Question: I'm trying to create a single page application using ASP.net MVC and angular.js. I am following the instruction <URL>. My model class is as follows
'''
public class Person
{
public int Id { get; set; }
public string Name { get; set; }
public string Address { get; set; }
}
'''
and my app.js class is as follows
'''
//Step-01 : Define Module
var PersonModule = angular.module('PersonModule', ['ngRoute', 'ngResource']);
//Step:04 : Define Module Configuration
PersonModule.config(['$routeProvider', function ($routeProvider) {
$routeProvider.when('/', {
controller: DetailsController,
templateUrl: 'list.html'
})
.when('/new', {
controller: CreateController,
templateUrl: 'new.html'
})
.otherwise({ retdirectTo: '/' });
}]);
//Step : 02 Define Factory for Hold resource and request server
PersonModule.factory('PersonResource', function ($resource) {
return $resource('/api/Person/:id', { id: '@id' }, { update: { method: 'PUT', isArrary: true } });
});
//Step : 03 Define Controller i.e. business logic
var CreateController = function ($scope, $location, PersonResource) {
//Create a variable in the controller for save button catpion
$scope.Action = 'Create';
//Define method for Create
$scope.Create = function () {
//Call the Save method of $resource and passed paremeter to it $scope.Person here Person is a model
PersonResource.save({ post: $scope.Person }, function () {
//If call is success then call path method of $location directive for redirect
$location.path('#/');
});
}
}
var DetailsController = function ($scope, PersonResource) {
//Call the query method of $resource directive
$scope.Persons = PersonResource.query();
}
'''
and my html file code is as follows
'''
<h2>{{Action}} Person</h2>
<form>
<div>
<label for="Person.Name">Person:</label>
<input ng-model="Person.Name" name="Name" />
</div>
<div>
<label for="Person.Address">Address:</label>
<input ng-model="Person.Address" name="Address" />
</div>
<div>
<a href="#/">Cancel</a>
<button ng-click="Create()">{{Action}}</button>
</div>
</form>
'''
Below given my Server Side Controller Put method:
Here is my Server Controller Action Method that put data:
'''
public HttpResponseMessage Post(Person person)
{
context.Persons.Add(person);
context.SaveChanges();
HttpResponseMessage response = Request.CreateResponse(HttpStatusCode.Created, person);
response.Headers.Location = new Uri(Url.Link("DefaultApi", new { id = person.Id }));
return response;
}
'''
when i press save button it get null value for Name and Address and though Id is an identity field it get value for Id and finally save to database with null value at Name and address.
when I check developer resource from Network tab of Chrome it shows me following information:

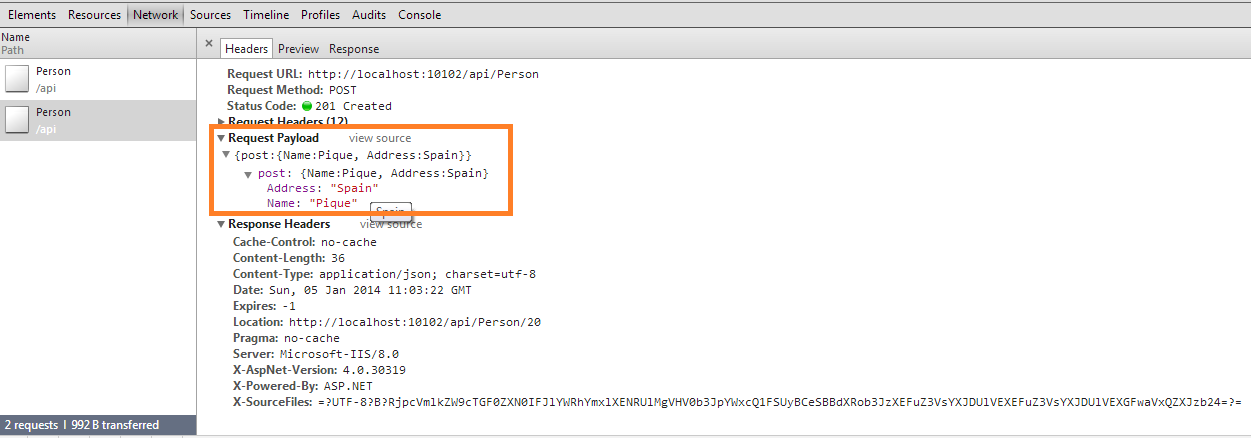
Answer: The structure of the json send from client should map to structure of the .net class for binding to work correctly.
Try to send the post\put as
'PersonResource.save($scope.Person, function (){'
Also your Person json object should have a 'id' property that would be used to construct the resource url.
Also the PUT resource declaration should only declare 'isArray=true' if the response is an array.